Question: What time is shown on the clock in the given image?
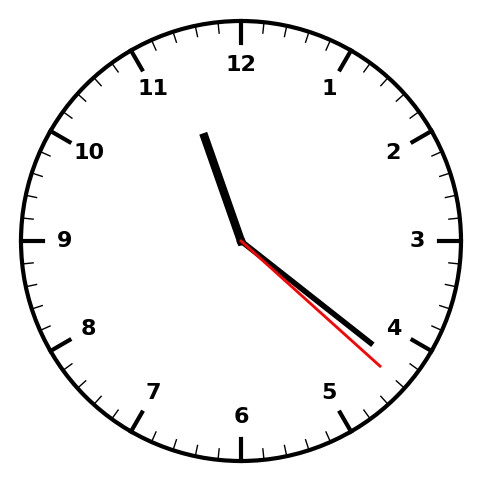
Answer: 11:21:22